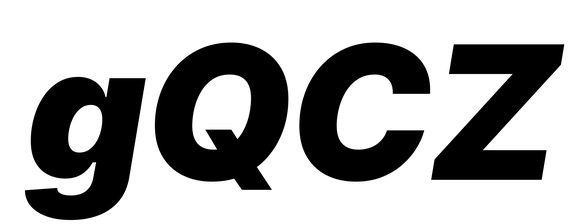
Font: Inter-Italic_Black_Italic